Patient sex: M
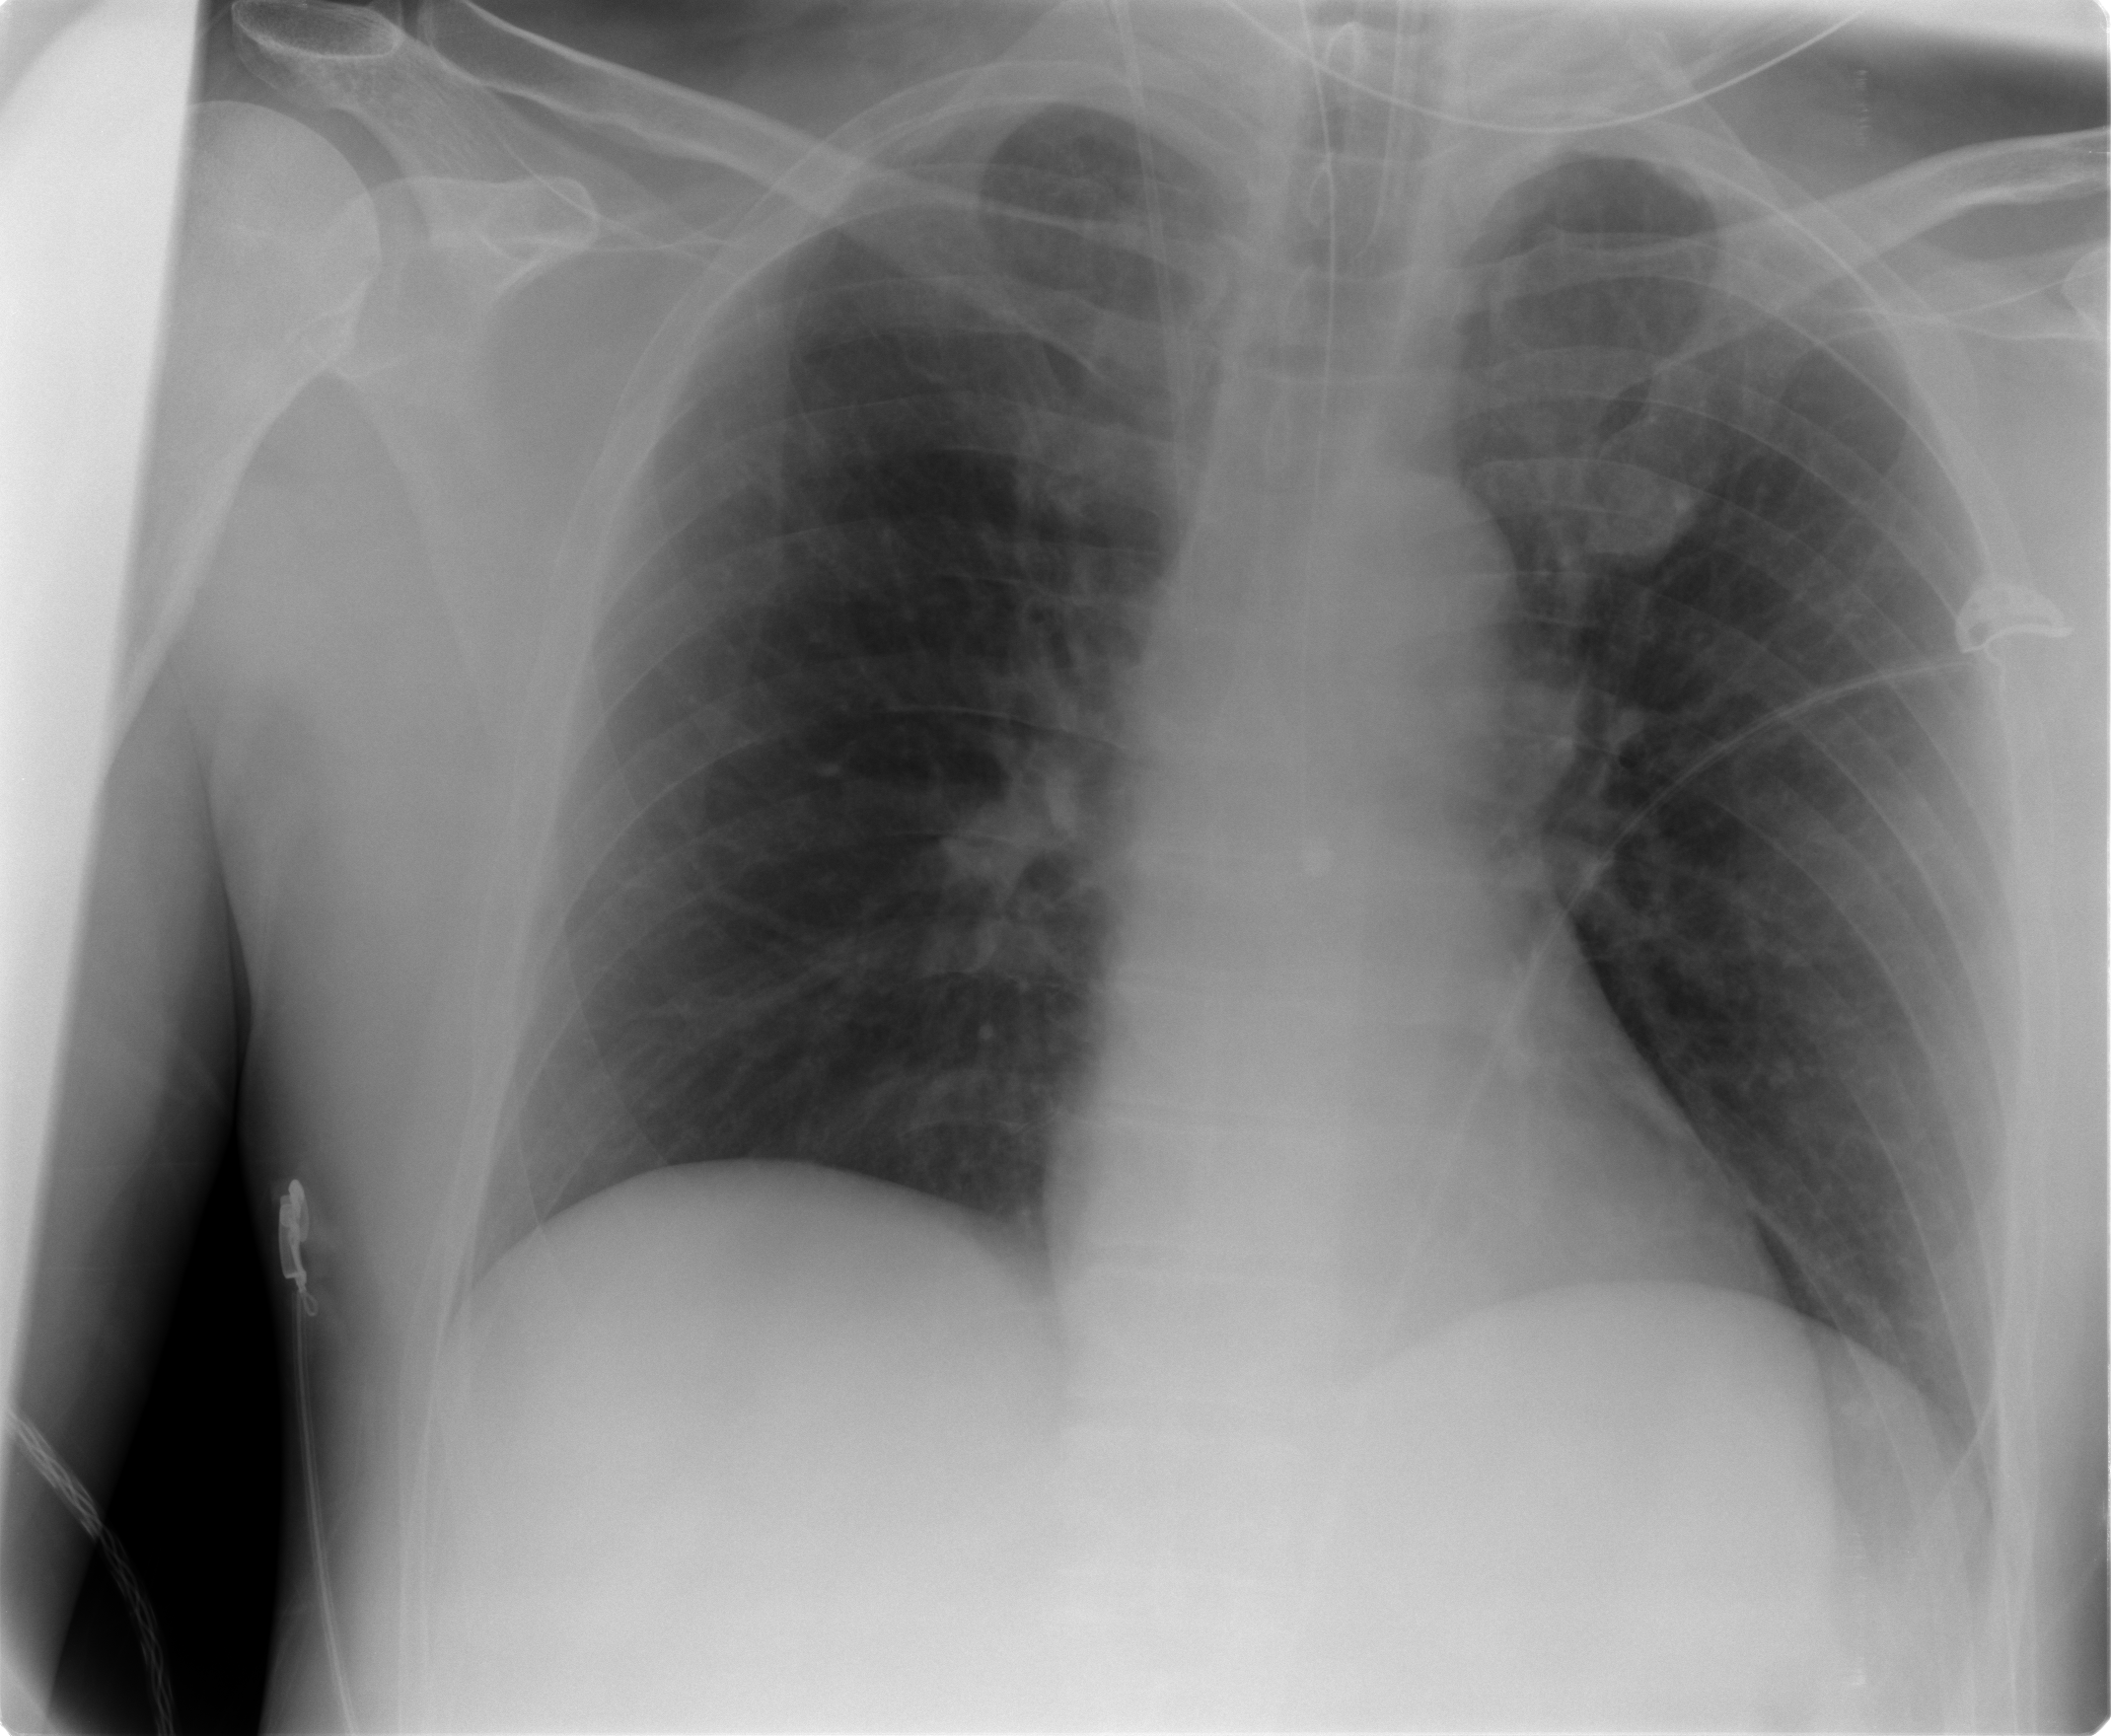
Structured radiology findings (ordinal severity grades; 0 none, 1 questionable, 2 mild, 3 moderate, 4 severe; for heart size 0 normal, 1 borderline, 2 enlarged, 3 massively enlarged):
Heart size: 0
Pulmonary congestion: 0
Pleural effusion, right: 0
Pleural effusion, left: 0
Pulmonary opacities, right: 0
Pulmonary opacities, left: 0
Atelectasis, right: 0
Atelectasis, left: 2